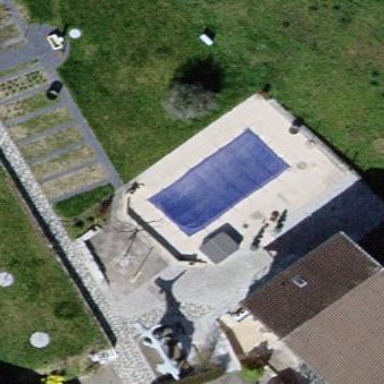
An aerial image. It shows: Swimming pool located in leisure land.